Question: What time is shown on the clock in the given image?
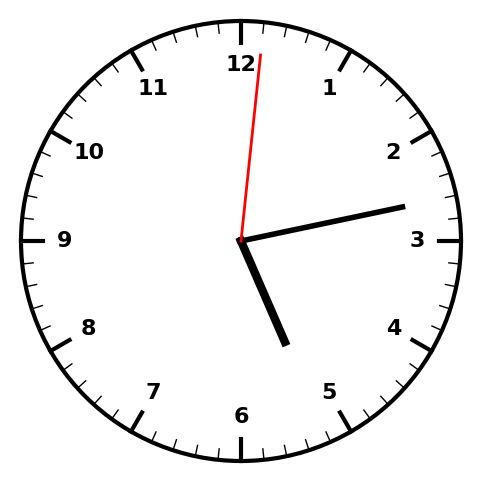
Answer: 05:13:01